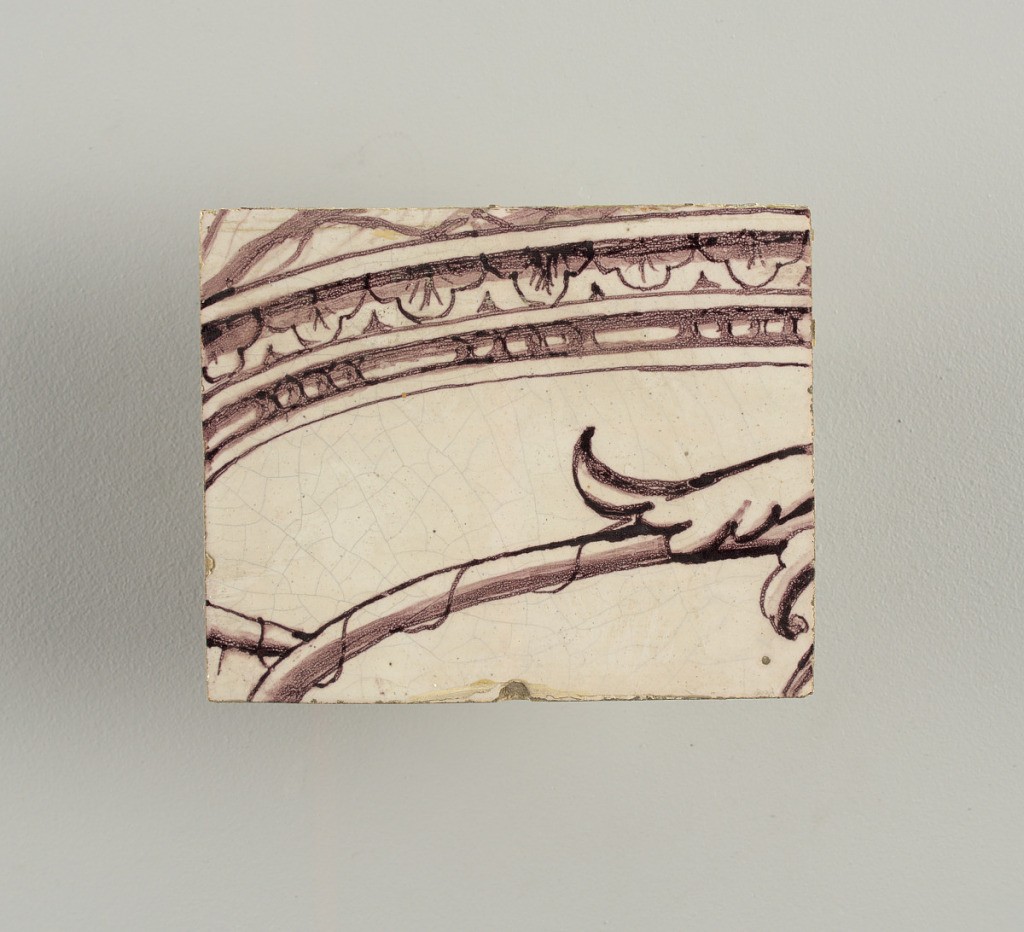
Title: Panel
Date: ca. 1725
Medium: Tin-glazed earthenware, underglaze manganese decoration
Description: Tile from upright rectangular panel of tiles; dark purple (manganese) on white ground showing arched framework; oval cartouche bearing double monogram (probably Lubert Adolf Torck), supported by pair of nude amors; pair of small amors holding crown above, borne by pair of female terms; surrounded by leafscrolls and foliations, with pair of flower-filled urns; top center, lunetted amor's head pendented with rosetted lattice cartouche.

To be used in Rozendaal Castel. Intended to be viewed inset into a wall- indicated by the inclusion of a trompe-l'oeil marbleized edge that surrounds three sides of the panel.